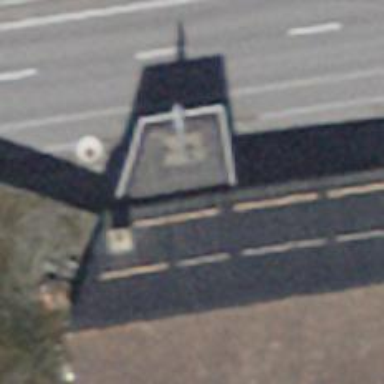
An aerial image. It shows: Fuel station.